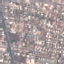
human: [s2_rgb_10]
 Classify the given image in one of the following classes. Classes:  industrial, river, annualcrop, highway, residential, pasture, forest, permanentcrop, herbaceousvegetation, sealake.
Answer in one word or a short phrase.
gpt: Residential